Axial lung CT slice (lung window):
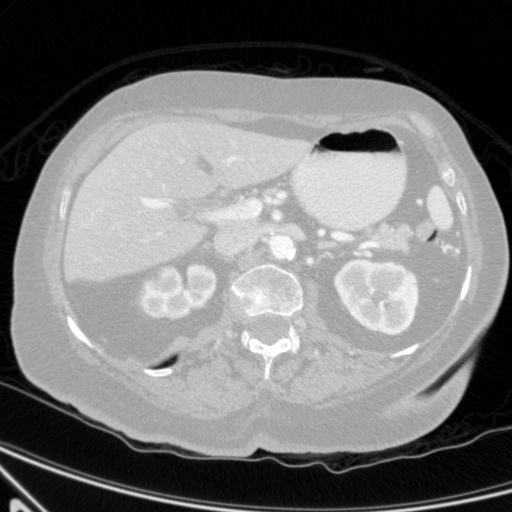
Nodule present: no